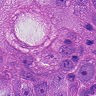
Metastatic tissue present: yes